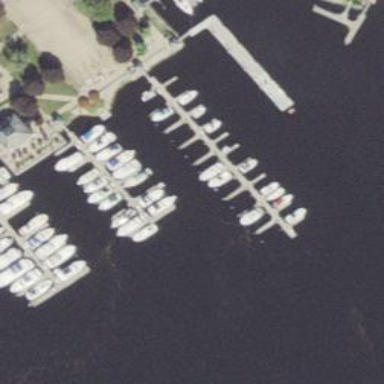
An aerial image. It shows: Man-made pier.